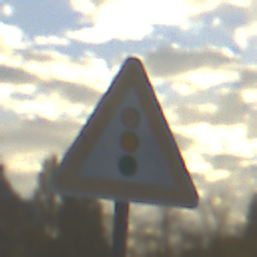
Verkehrszeichen: Lichtzeichenanlage
Umgebung: Outdoor, Suburban
Tageszeit: MorningAfternoon
Wetter: PartlyCloudy
Licht: Natural
Jahreszeit: NotSpecified
Kontrast: MediumContrast